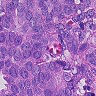
Metastatic tissue present: yes